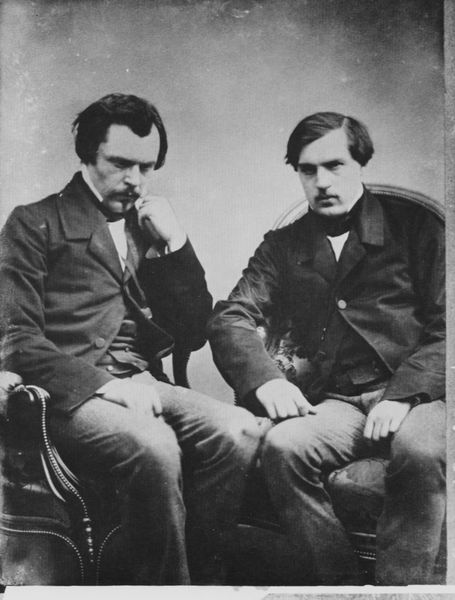
Titel: Edmont und Jules de Goncourt (1822–1896 und 1830–1870)
Künstler: Gaspard-Félix Tournachon
Schlagwörter: hand, kopf, mann, schatten, weiß, sitzen, frisur, grau, haar, hintergrund, licht, mund, männer, nase, schwarz, stirn, stuhl, stühle, blick, schal, tier, herren, hochformat, alt, anzug, bart, bärte, hemd, hose, jacke, schnurrbart, augen, blicke, kragen, herr, hände, möbel, portrait, porträt, haare, mantel, pose, sessel, sitzend, kinn, lippen, scheitel, armlehne, lehne, zwei, hosen, polster, dichter, ernst, streng, aufrecht, gesenkt, nachdenklich, sinnieren, nägel, aufstützen, denkend, nachdenken, fliege, jackett, sakko, jacket, weste, geschwister, foto, fotografie, photographie, doppelbildnis, doppelportrait, doppelporträt, eng, denken, schwarz-weiss, jacken, denker, posieren, photo, rasiert, abstützen, dreiteiler, oberlippenbart, brüder, versenkung, fotographie, aufnahme, sitzporträt, tolle, doppel, sessellehne, ludwig ii, überlegen, freunde, zwilling, louis, zwillinge, niederblicken, verwandt, schäbig, sander, staubig, lumiere, ein knopf, enkend, grübelnd, rasier, 19. jahrhundert, schnurrart, dener, mäneer, lumier